Interaction volume radius: 10 \u00c5
Interaction volume height: 25 \u00c5
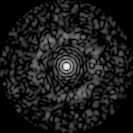
Disorder parameter: 0.8335